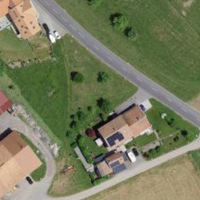
EUNIS habitat code: 52
Species observed at this site:
Ajuga reptans
Convolvulus arvensis